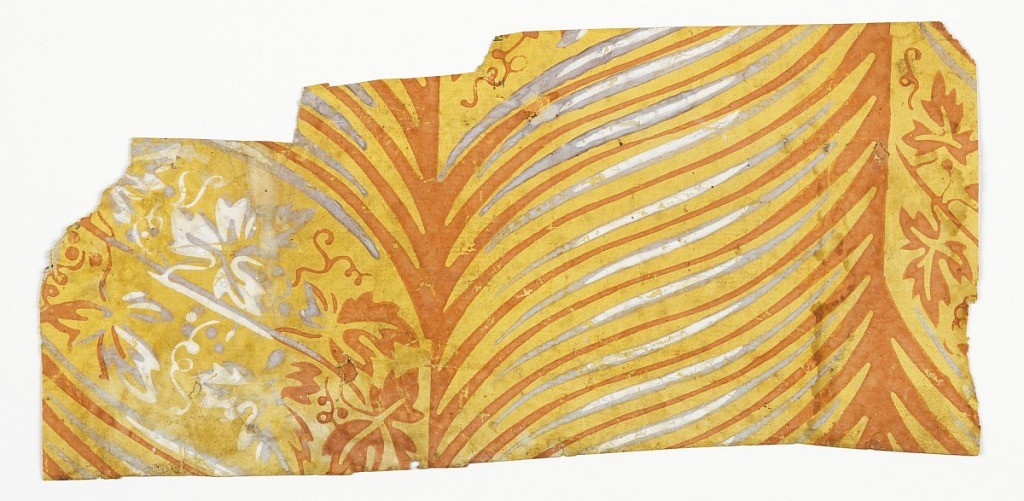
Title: Sidewall - fragment
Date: ca. 1820
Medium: Block-printed on handmade paper
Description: Irregular. Portion showing parallel bands set with long ogee stripes, alternating orange and white, periodically interspersed with bands of grapeleaves and tendrils. Printed in orange and white on yellow ground.